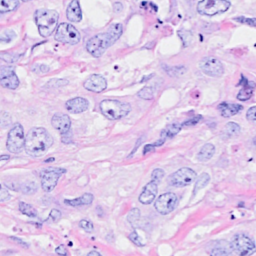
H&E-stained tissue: Breast